Aerial crown-view tile of a tropical tree (Barro Colorado Island, Panama), acquired 20250715:
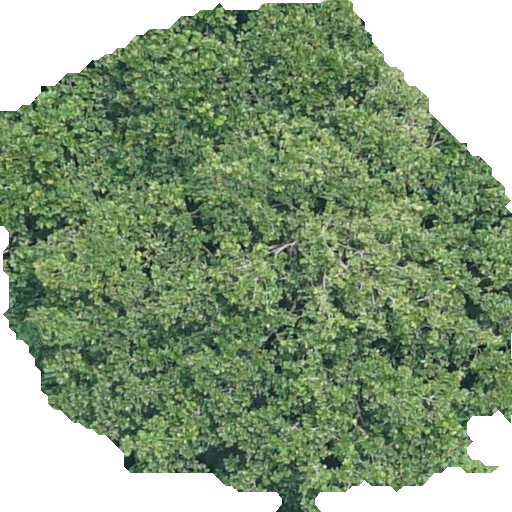
Species: Anacardium excelsum
GBIF accepted scientific name: Anacardium excelsum
Crown area: 305.657 m²